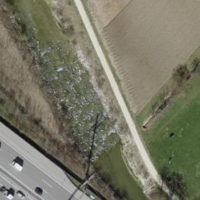
EUNIS habitat code: 57
Species observed at this site:
Datura stramonium
Larix decidua